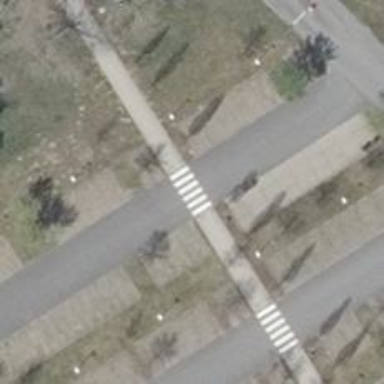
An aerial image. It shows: Asphalt parking aisle road for service vehicles.